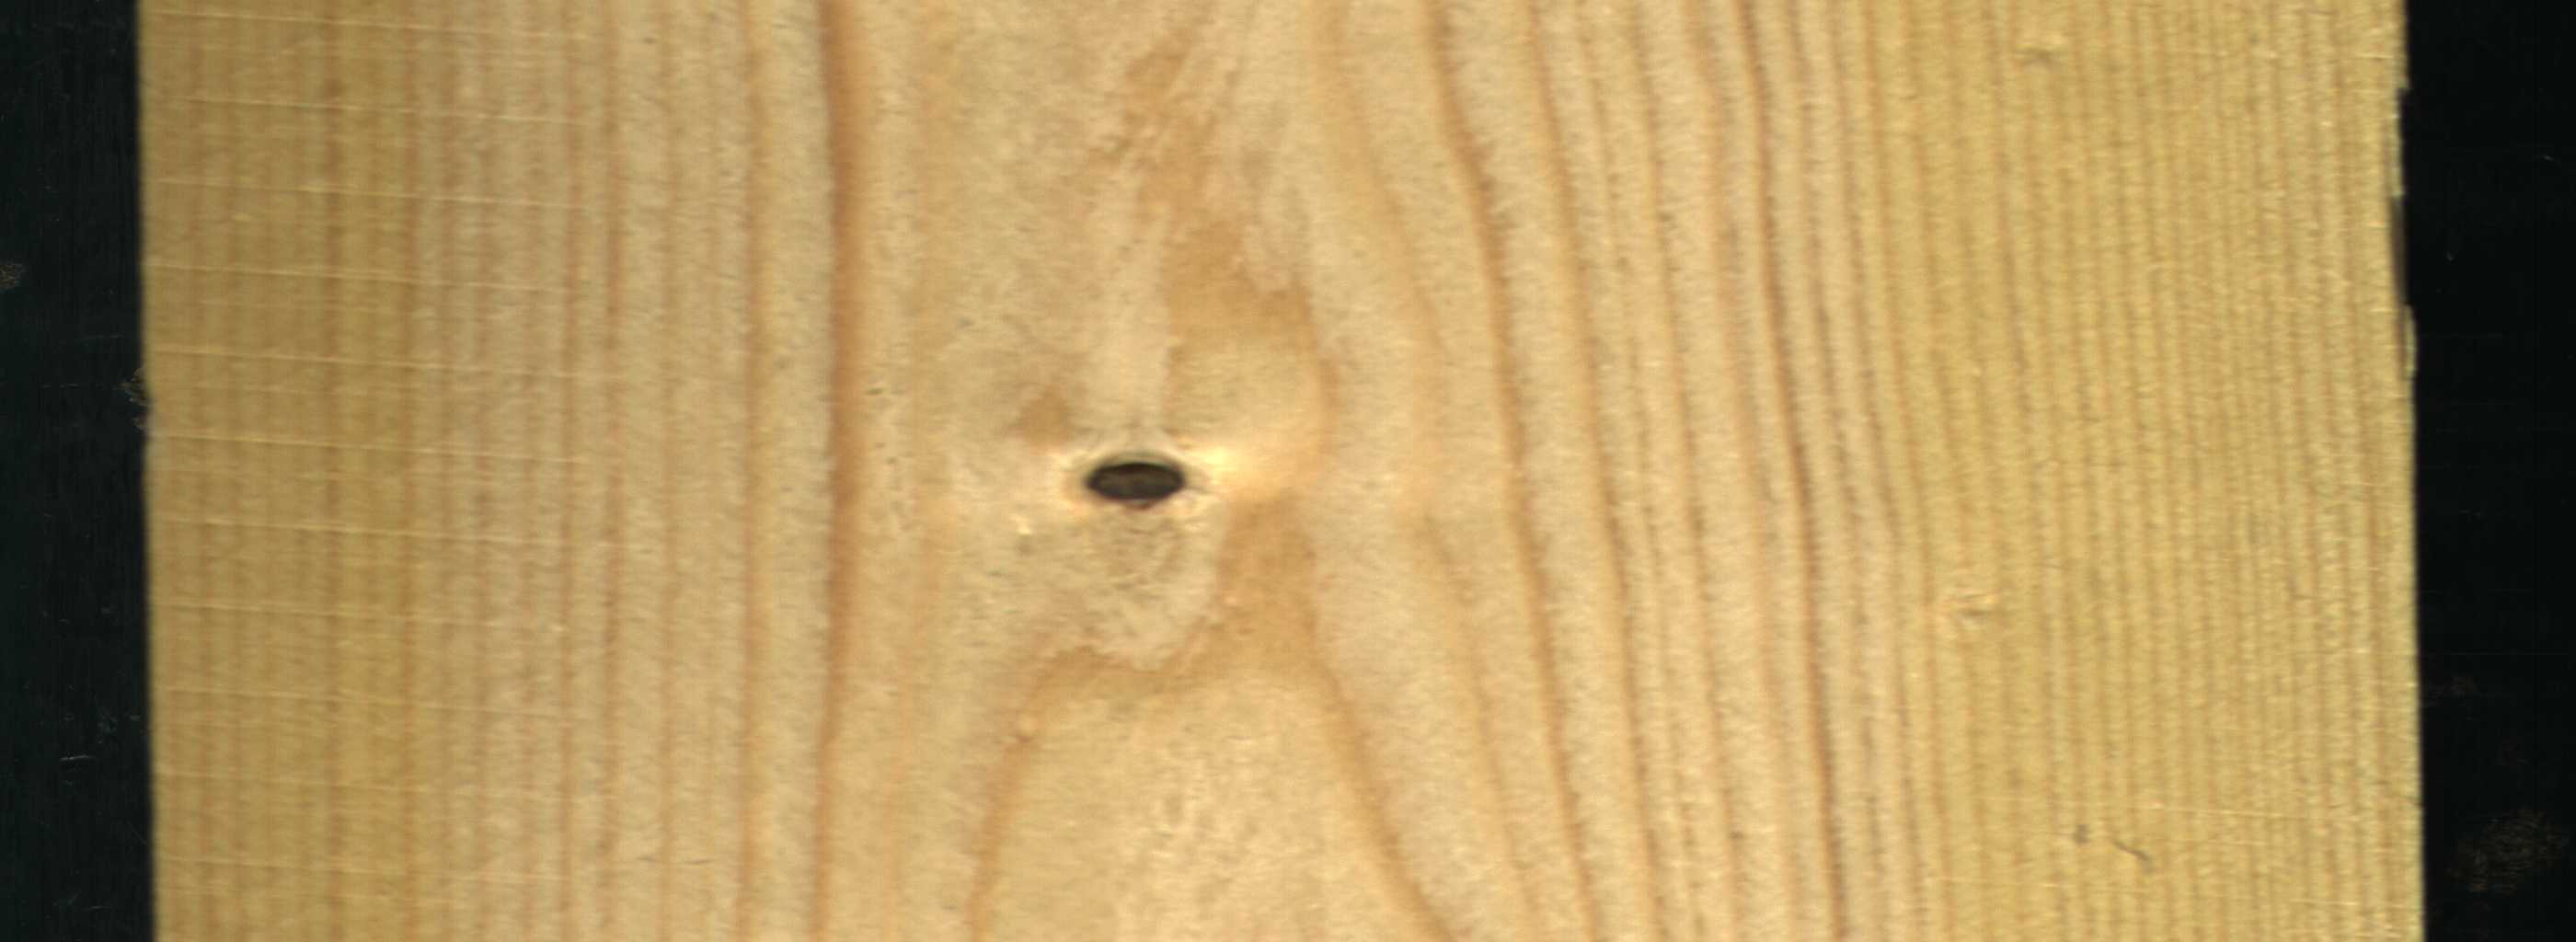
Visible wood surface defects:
Dead_Knot